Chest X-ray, AP view. Patient: 53 years old, sex F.
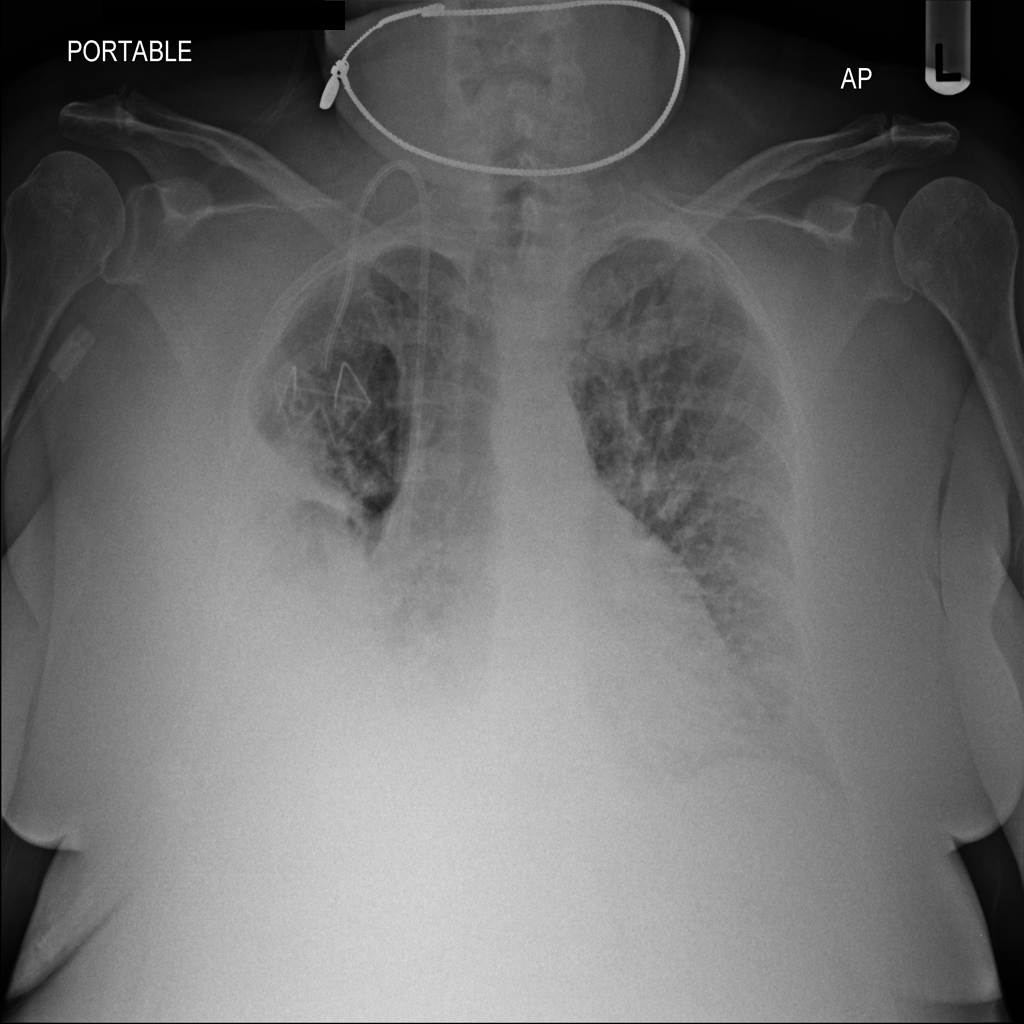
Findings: Atelectasis, Effusion, Pneumonia